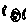
Label: moon